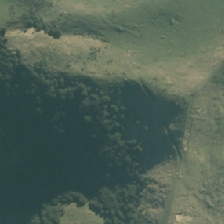
Land cover: manuka_kanuka